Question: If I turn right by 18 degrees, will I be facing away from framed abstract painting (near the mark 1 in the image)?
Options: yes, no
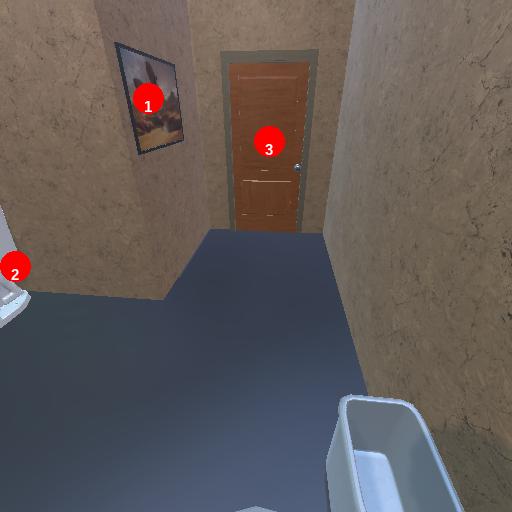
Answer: yes